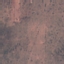
Land use / land cover class: HerbaceousVegetation